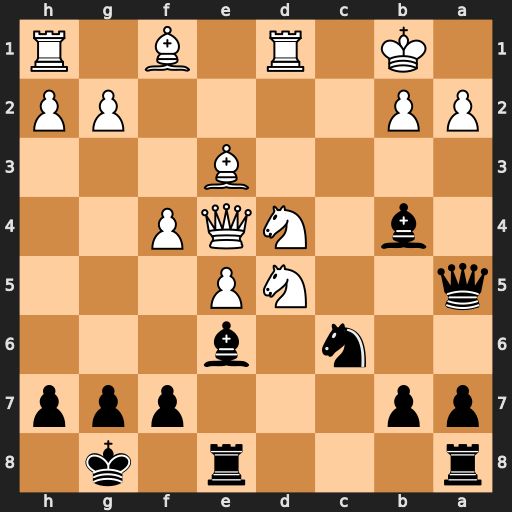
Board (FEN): r3r1k1/pp3ppp/2n1b3/q2NP3/1b1NQP2/4B3/PP4PP/1K1R1B1R
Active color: b
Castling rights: -
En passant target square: -
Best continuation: Bxd5 Qxd5 Qxd5